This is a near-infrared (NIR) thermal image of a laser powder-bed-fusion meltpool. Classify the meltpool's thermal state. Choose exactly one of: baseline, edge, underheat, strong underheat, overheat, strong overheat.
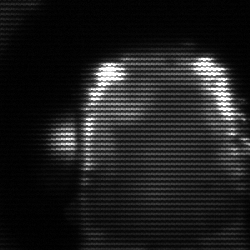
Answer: baseline